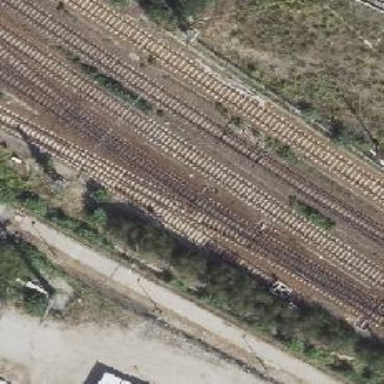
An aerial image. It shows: Railway switch.